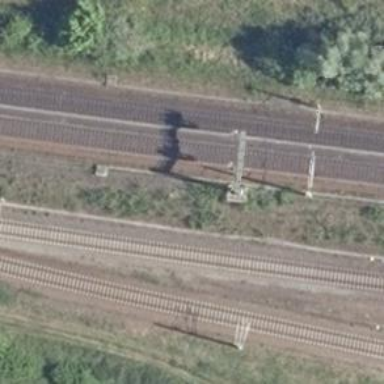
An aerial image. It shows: Railway signal.